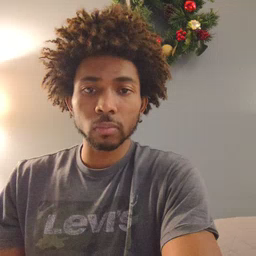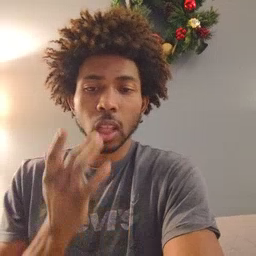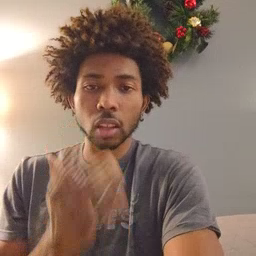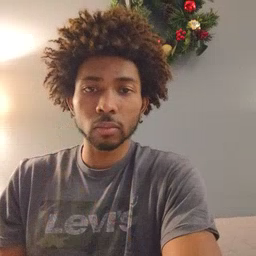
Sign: taste